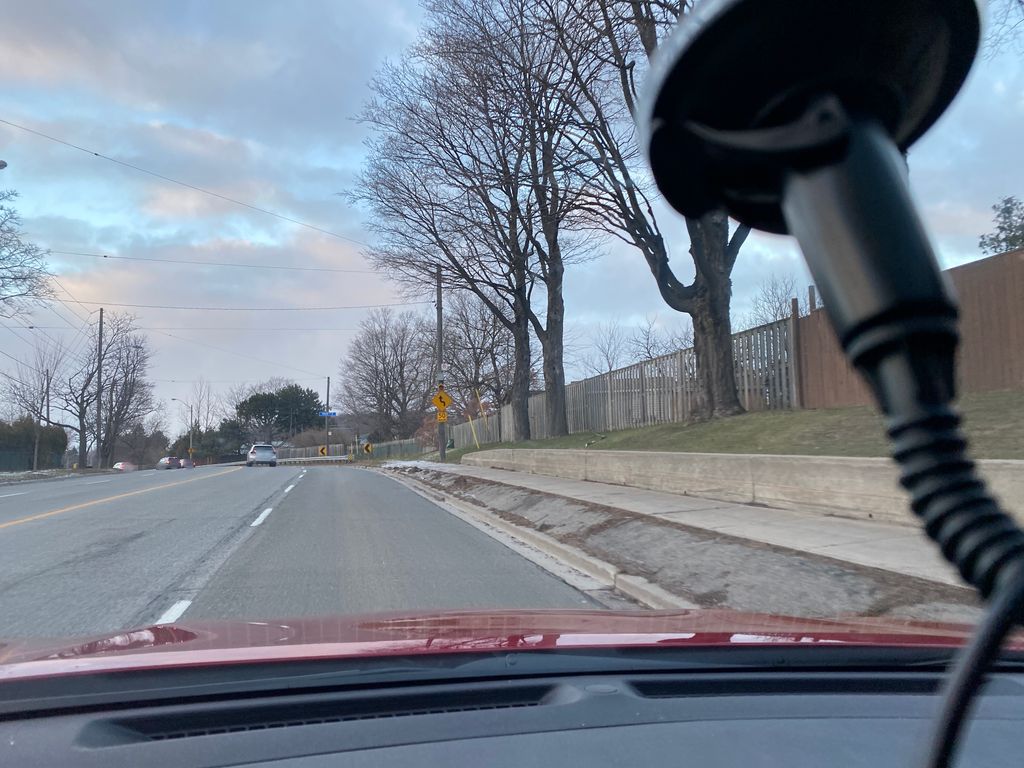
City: toronto